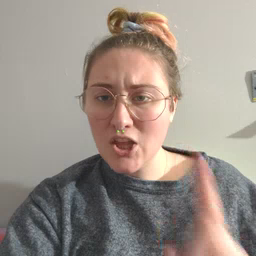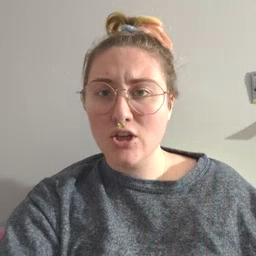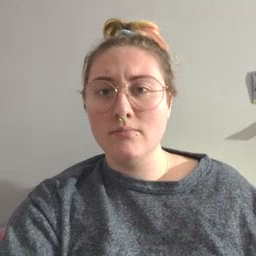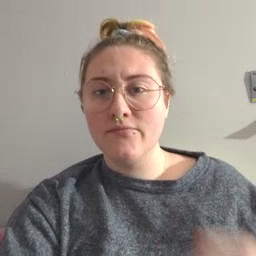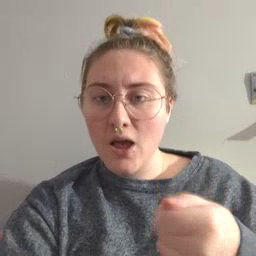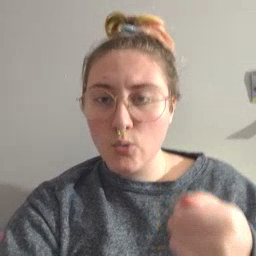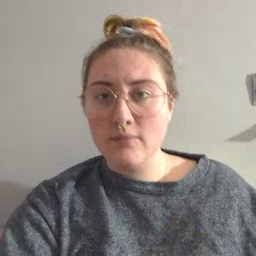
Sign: vacuum